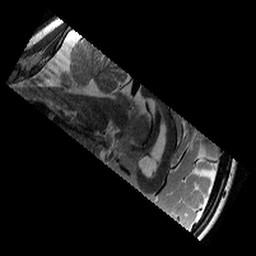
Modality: T2w
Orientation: sagittal
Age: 11
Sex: male
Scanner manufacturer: siemens
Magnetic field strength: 3 T
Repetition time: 9.23 s
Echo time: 0.067 s